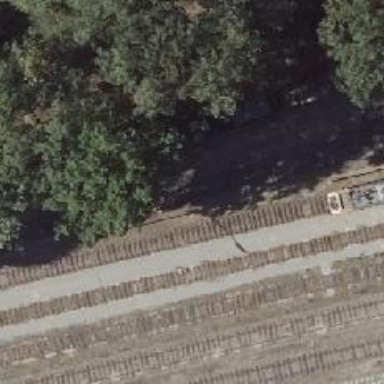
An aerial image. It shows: Railway switch with the turnout side on the left.